Question: I've got my design in autolayout spacing out correctly but now I'm trying to figure out a way to dynamically change the view sizes for the icons and fonts depending on the screen size (see image below) but none of the setting i've played around with in auto layout seem to strech the images. Is this something I have to do completely programatically? As you can see the iPhone 6 version has way too much space so I need a way to fill that up.

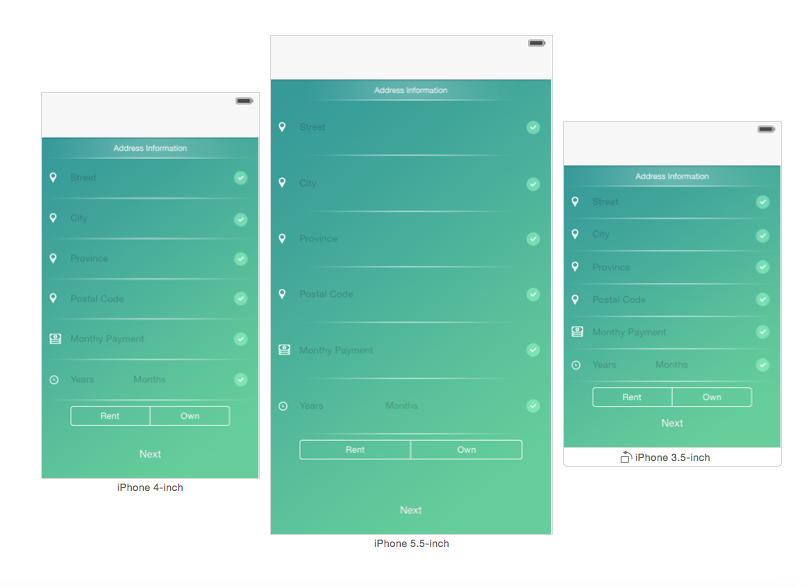
Answer: You have a couple of options here.
1) You can do it programmatically, but many people screw up the math and the code isn't very clean. The best way to do this (in my opinion) is to set layout constraints on the things you want to change and hook them up with IBOutlets (you can hook up constraints just like you can hook up the UI elements). From there, you can set myConstraint.constant to whatever value you like.
2) You can also set constraints that are <= or >= values. This allows you to have things become larger or smaller up to a limit. You can get crafty with these. Usually you would use a combination of these to set minimum and maximum sizes for things.
3) Xcode 6 allows you to set different constraints for different screen sizes. This is the newest way and probably the way Apple wants you to do it. There should be plenty of info on how to use this option as well.